Question: I want to parse this code to get the values

Currently I do
'''
$(user).find('x item').each(function () {
var first = $(this).context.getElementsByTagName('value')[3].childNodes[0]['textContent'];
});
'''
just to get "Sam" from Sam
I am sure there is a better and more reliable way do the same. I also want to find a way to avoid this kind of errors if any of the values are missing:
'''
TypeError: $(...).context.getElementsByTagName(...)[2].childNodes[0] is undefined
'''
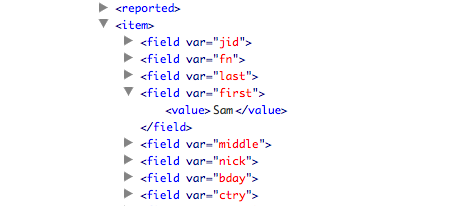
Answer: Since you are getting the exception I'm guessing the '$(user).find('x item')' selector is fine. So you can try
'''
$(user).find('x item').each(function () {
var first = $(this).find('field[var="first"] value').text();
});
'''